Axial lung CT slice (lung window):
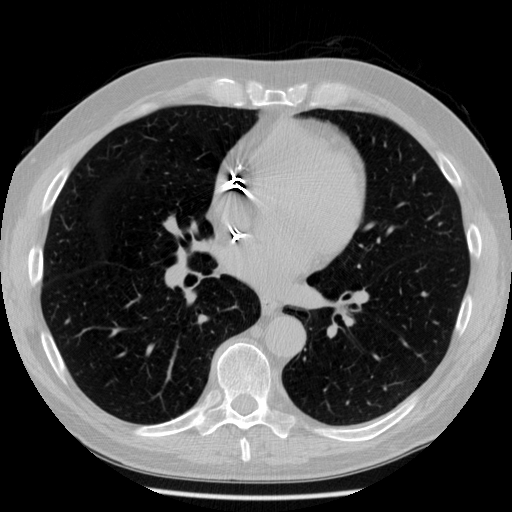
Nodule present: no